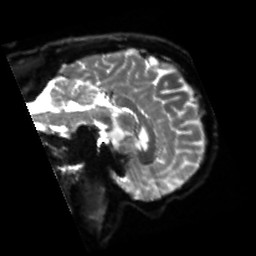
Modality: sbref
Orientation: sagittal
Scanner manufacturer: siemens
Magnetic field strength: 3 T
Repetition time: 4 s
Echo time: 0.0594 s